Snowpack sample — Snodgrass Mountain, Crested Butte, Colorado (2/4/25, 12:06 PM MST)
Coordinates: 38.923, -106.968
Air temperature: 35 °F
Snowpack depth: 80 cm
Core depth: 60 cm
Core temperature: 32 °F
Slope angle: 14°, slope face: 78°
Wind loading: low
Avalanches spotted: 0
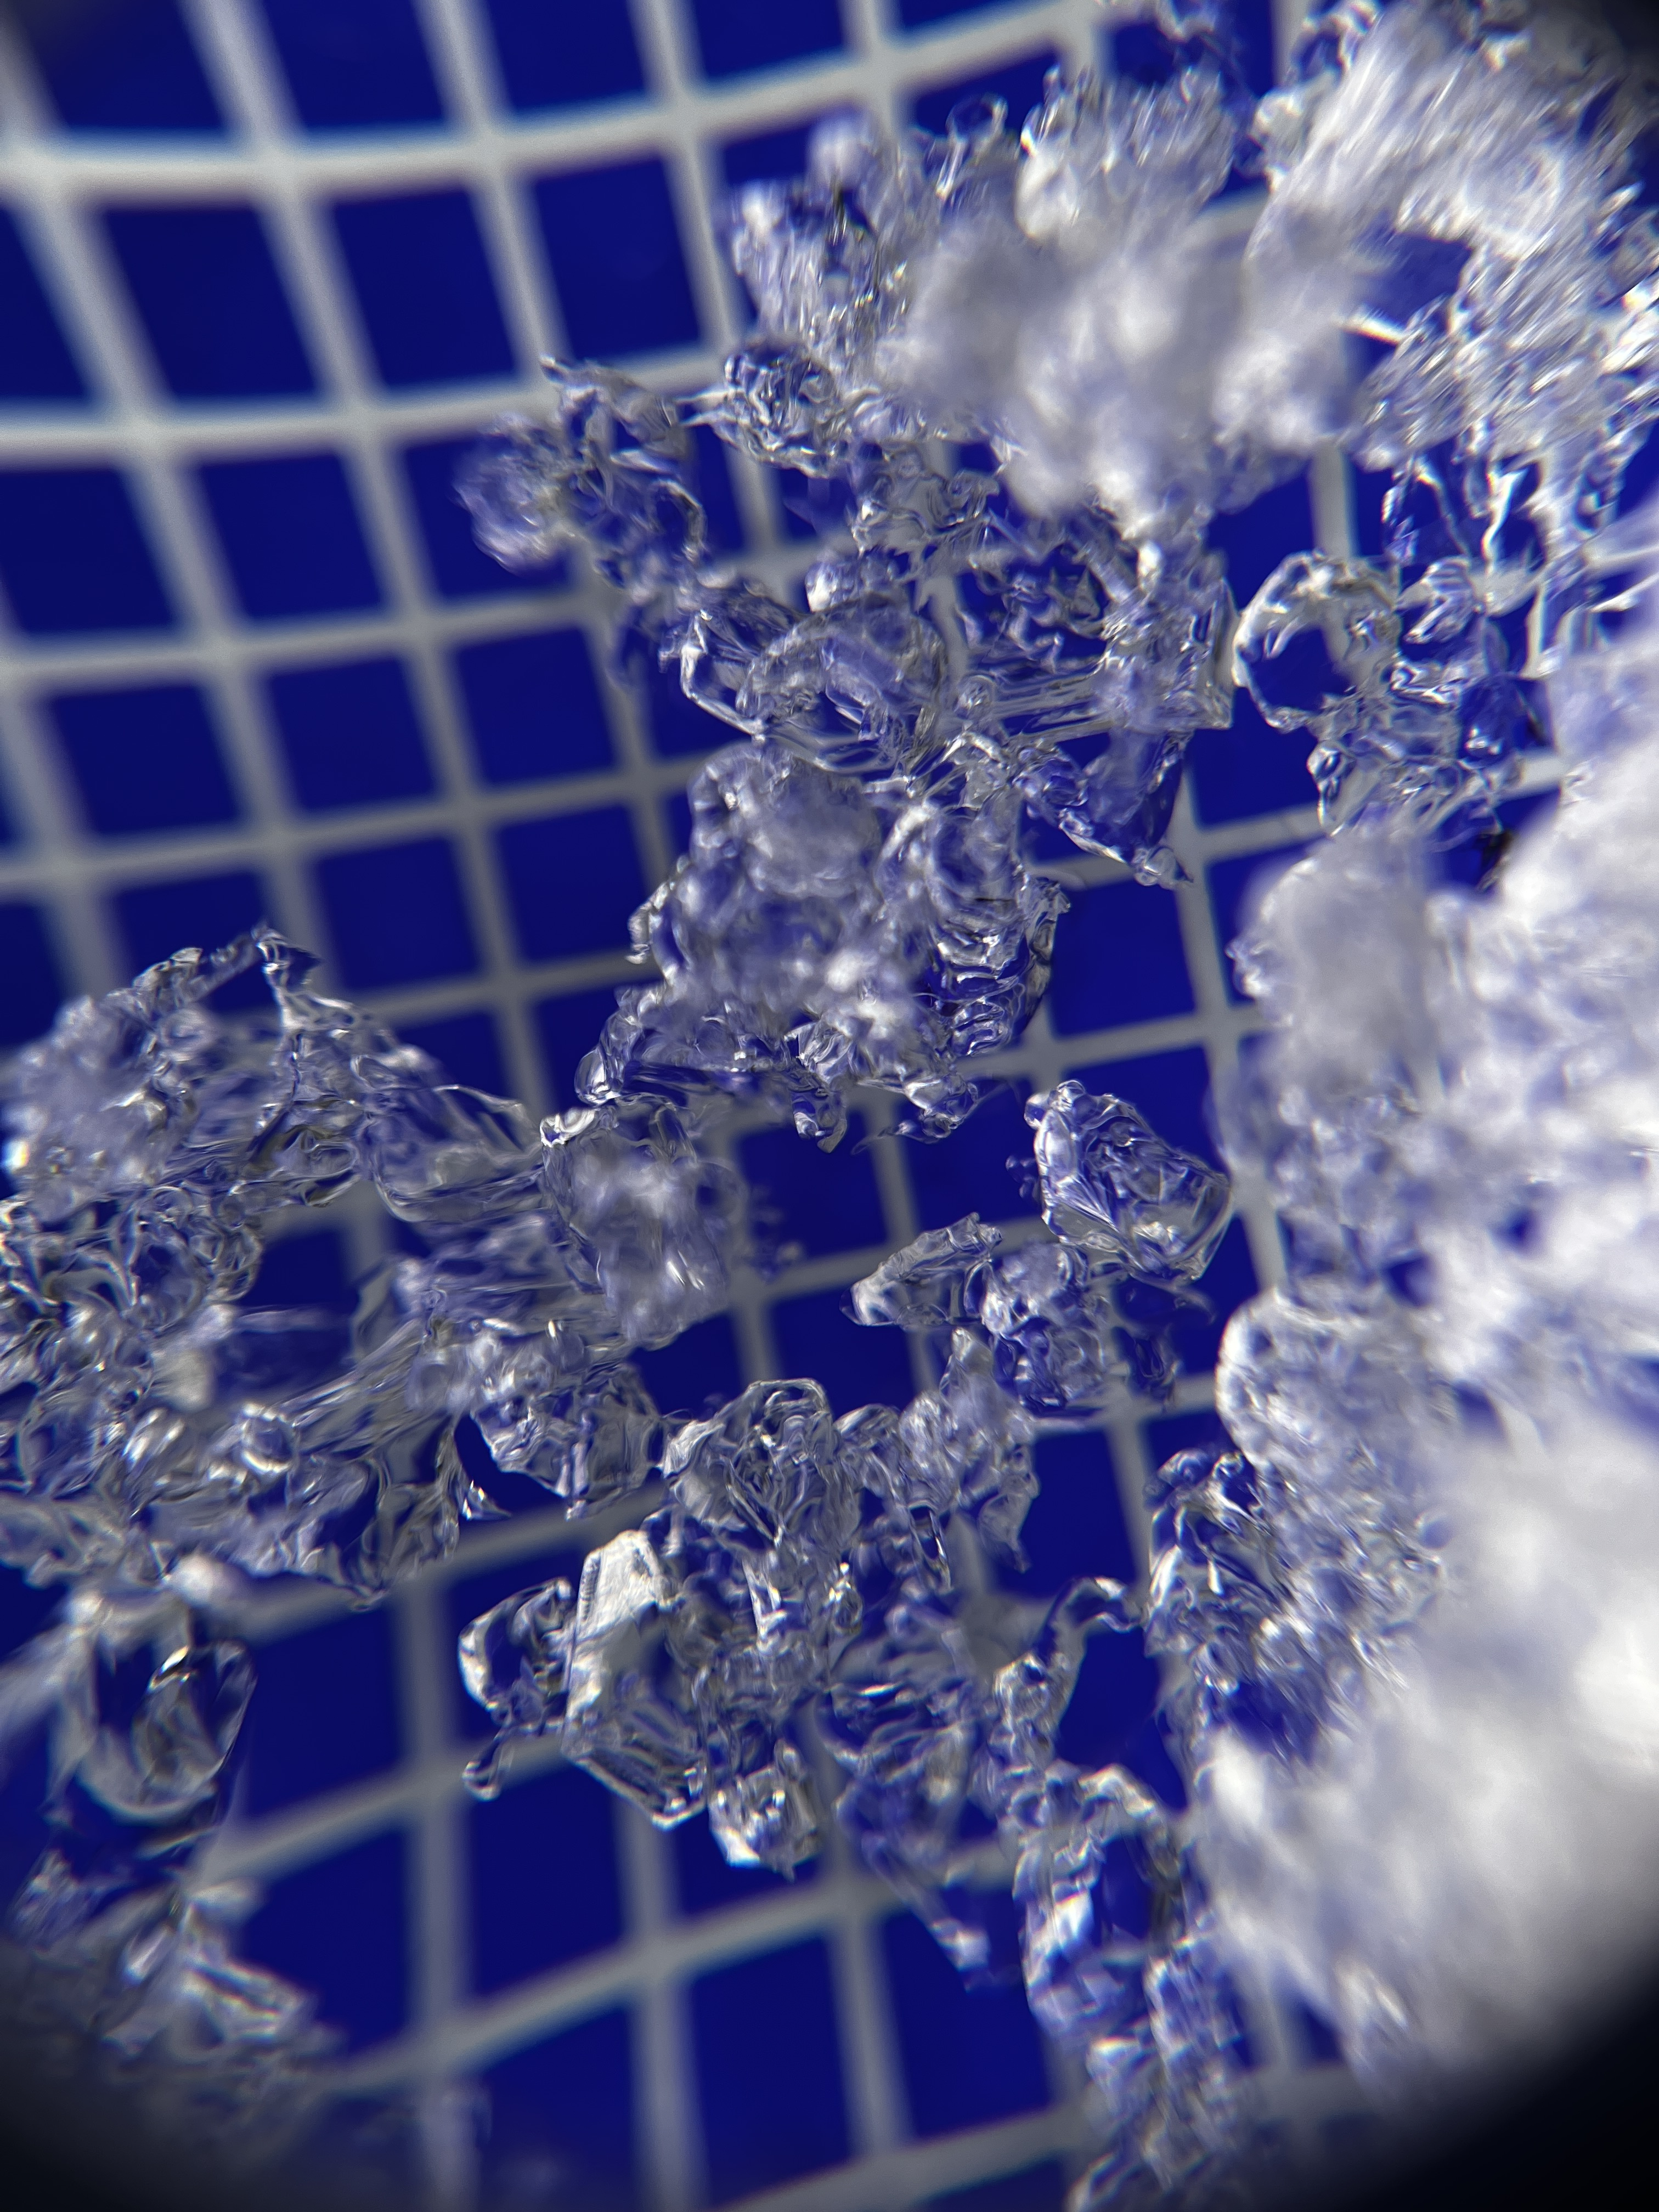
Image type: magnified_profile
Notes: No avalanches nearby, unusually warm weather for the last month reported by residents, Collected 25 yards from treeline